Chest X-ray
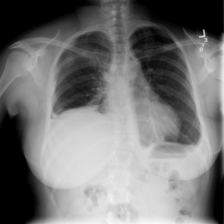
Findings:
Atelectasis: negative
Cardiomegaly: negative
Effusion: negative
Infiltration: negative
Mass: negative
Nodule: negative
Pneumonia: negative
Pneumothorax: negative
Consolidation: negative
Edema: negative
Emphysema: negative
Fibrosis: negative
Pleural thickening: negative
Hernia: negative